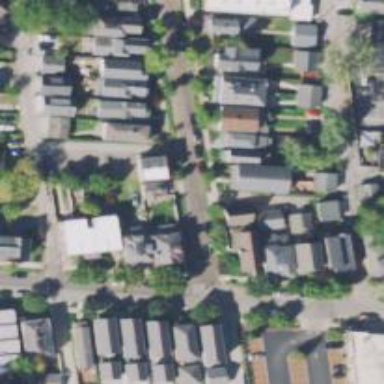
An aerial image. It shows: Alleyway designated as service road.